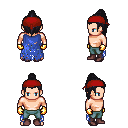
a pixel art fantasy rpg character, male body template, human, light skin, blue tattered cape, teal pants, raven long topknot hairstyle, red bandana, gold gloves, maroon shoes, four views (front, back, left, right), 2x2 character sprite sheet, small pixel art, hard edges, no anti-aliasing